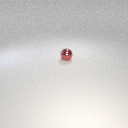
small red metal sphere